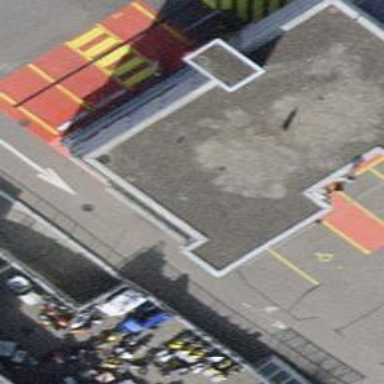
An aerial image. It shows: Surveillance system is in place.